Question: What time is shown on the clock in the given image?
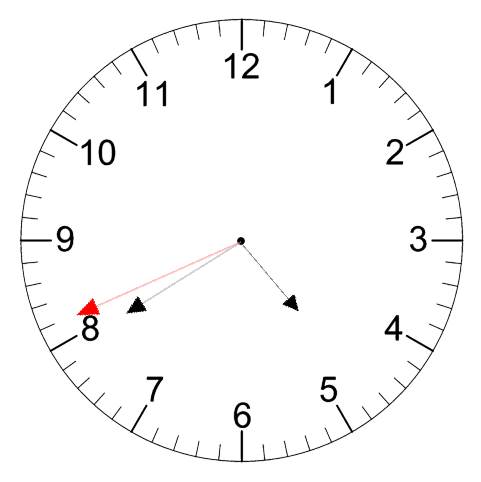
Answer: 04:39:41